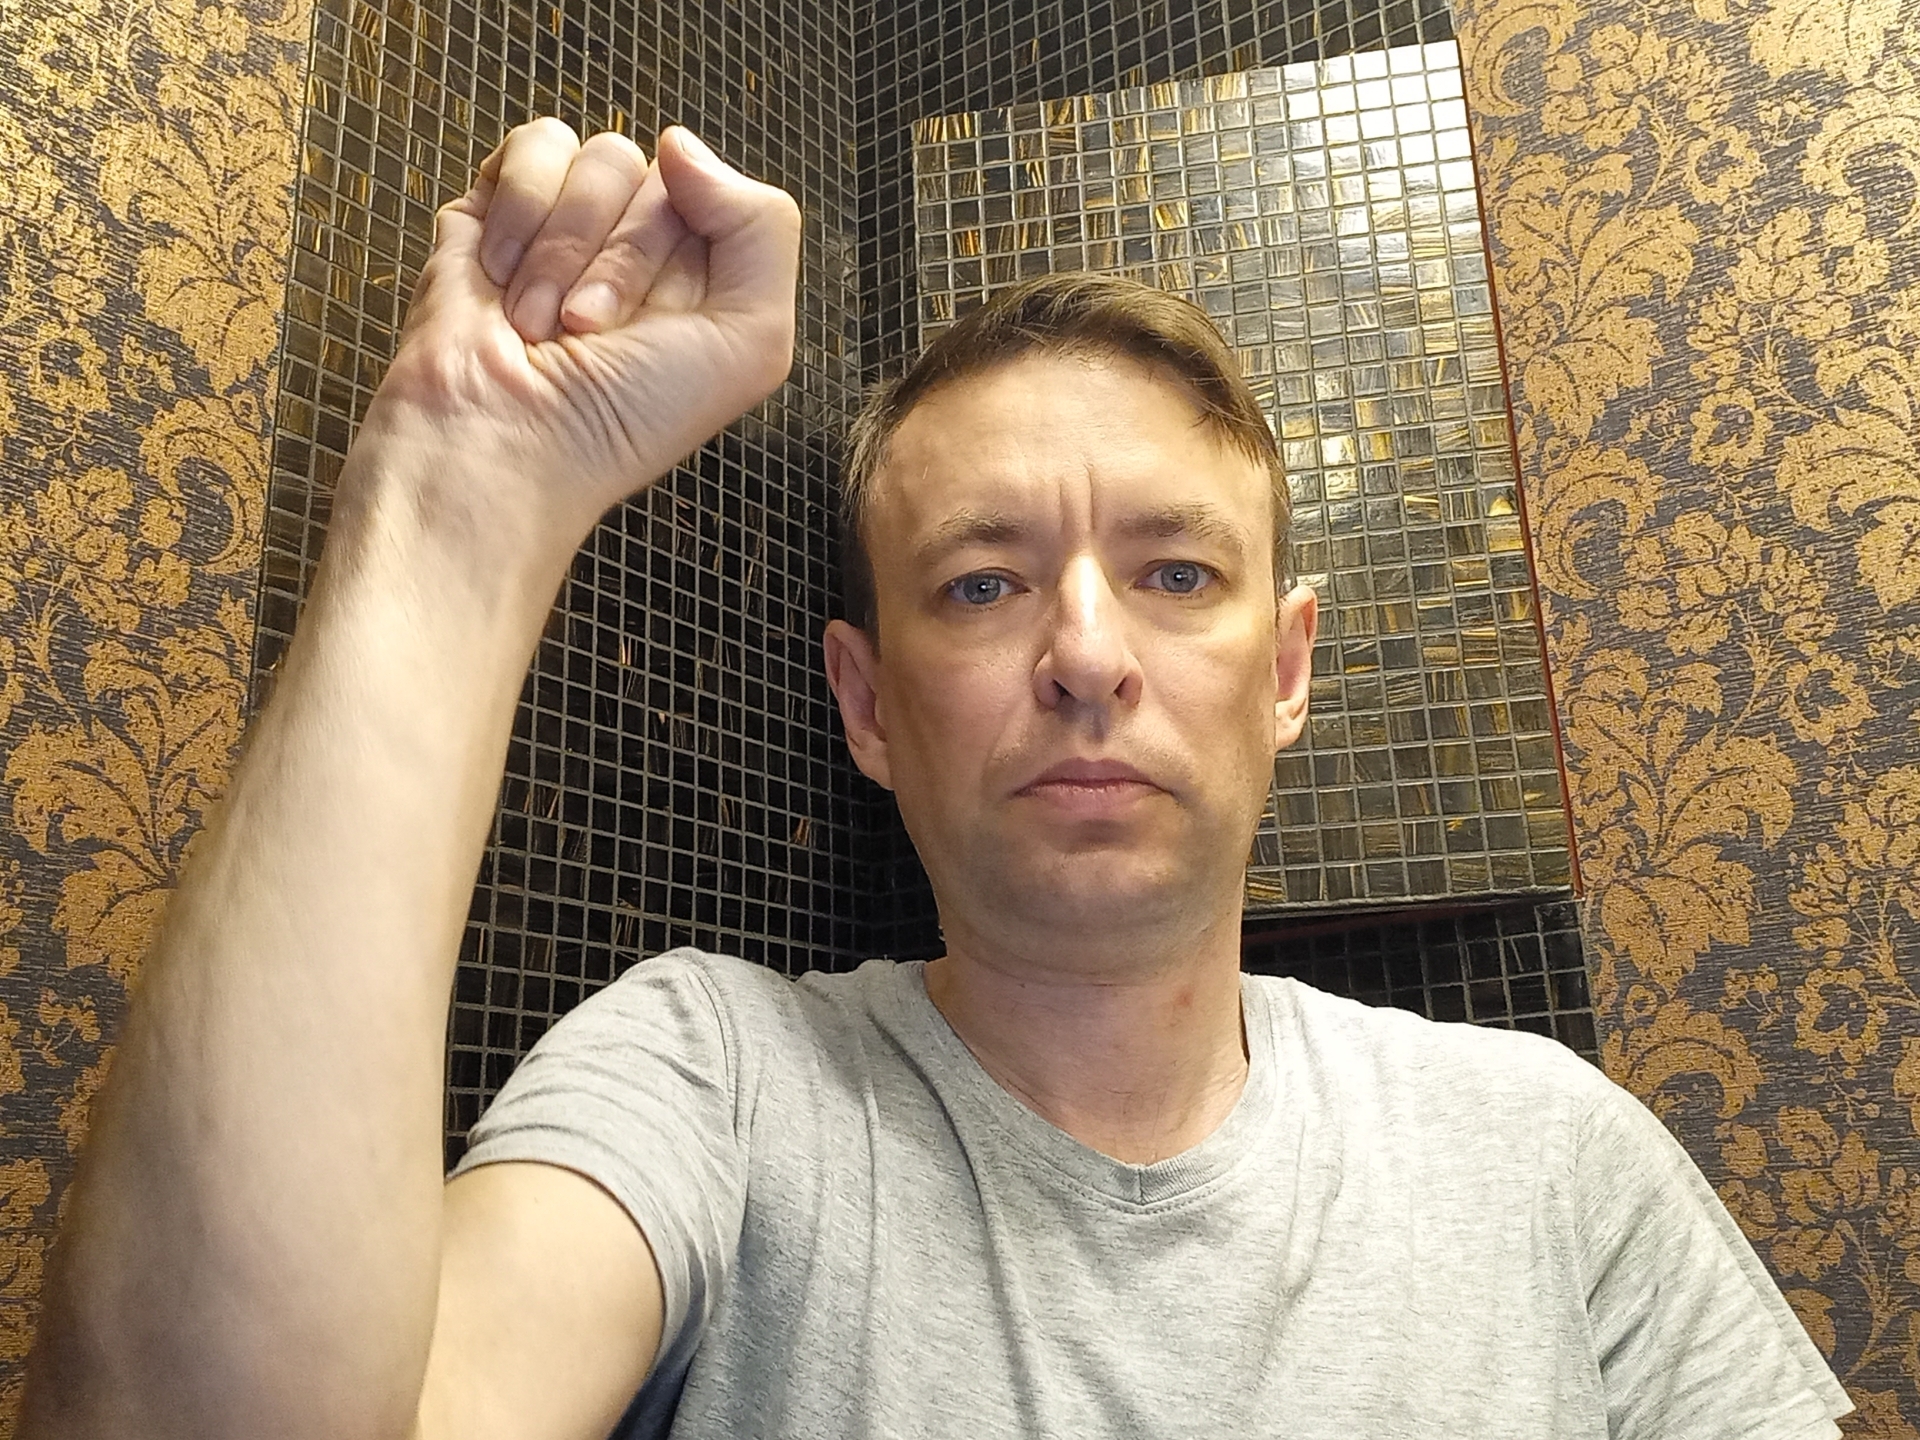
Label: clear